Question: I have a quick question according auto layout. Maybe I am missing something, but since two hours I am trying to align 3 views next to each other with same width. My goal is that each view is using 1/3 of the screens with. After autorotation all views should have each the same width, but all views next to each other should have a total width of the superview.
My idea looks like this:

Doing this programmatically is kind of easy. Is it possible to solve this task by only using interface builder?
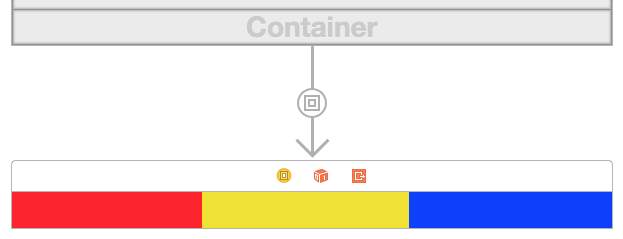
Answer: 1. set the three views to have an equal width
2. set view1's leading constraint to superview to have a constant of 0
3. set view1's trailing constraint to view2 to have a constant of 0
4. set view2's trailing constraint to view3 to have a constant of 0
5. set view3's trailing constraint to superview to have a constant of 0